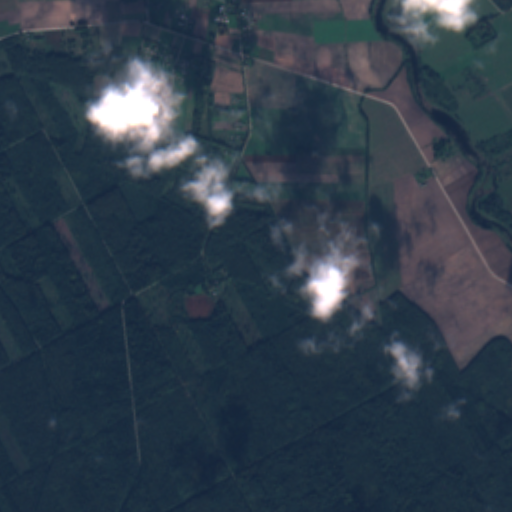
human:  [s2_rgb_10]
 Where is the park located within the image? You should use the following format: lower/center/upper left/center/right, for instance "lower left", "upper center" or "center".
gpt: The park is located in the upper center of the image.
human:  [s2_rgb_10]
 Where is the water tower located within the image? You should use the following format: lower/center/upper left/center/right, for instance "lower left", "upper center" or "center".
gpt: The water tower is located in the upper left of the image.
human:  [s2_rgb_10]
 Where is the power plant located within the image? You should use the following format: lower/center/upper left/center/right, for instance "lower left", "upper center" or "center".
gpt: There is no power plant in the image.